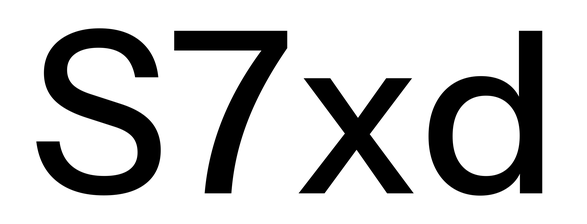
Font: InstrumentSans_Medium